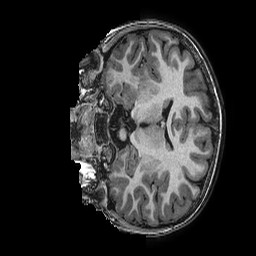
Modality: T1w
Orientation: coronal
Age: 8
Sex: female
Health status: ill
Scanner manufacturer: ge
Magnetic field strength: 3 T
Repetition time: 0.0077 s
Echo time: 0.003436 s